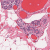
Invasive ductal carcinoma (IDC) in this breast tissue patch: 0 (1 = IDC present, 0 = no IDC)